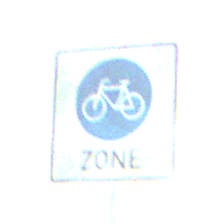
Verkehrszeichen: BeginnFahrradzone
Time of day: SunriseSunset
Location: Outdoor (Nature)
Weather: PartlyCloudy
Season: NotSpecified
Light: Natural